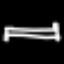
Label: bed